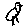
Label: bird